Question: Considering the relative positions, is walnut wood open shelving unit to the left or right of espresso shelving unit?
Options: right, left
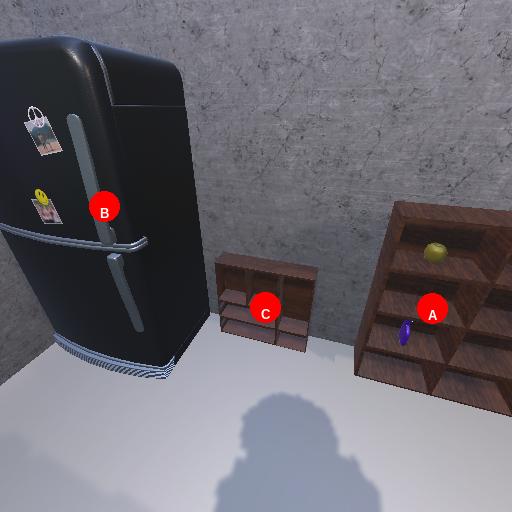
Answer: right